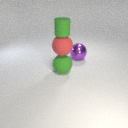
large red rubber sphere below small green rubber cylinder